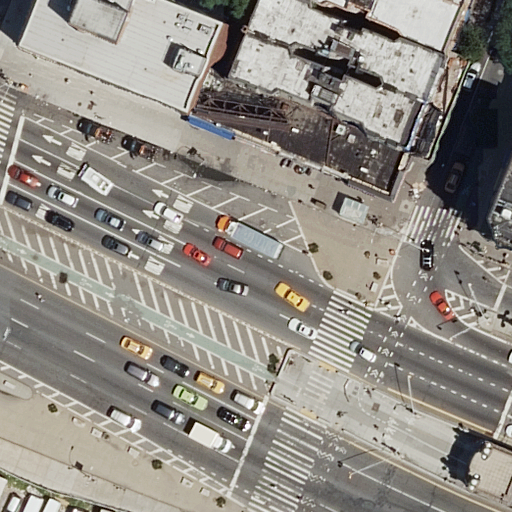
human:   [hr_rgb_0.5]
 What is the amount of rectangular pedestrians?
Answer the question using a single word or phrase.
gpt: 1

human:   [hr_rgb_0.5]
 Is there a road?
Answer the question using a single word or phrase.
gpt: yes

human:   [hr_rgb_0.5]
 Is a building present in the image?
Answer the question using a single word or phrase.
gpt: yes

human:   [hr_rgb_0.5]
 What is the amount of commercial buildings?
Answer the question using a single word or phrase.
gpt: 0

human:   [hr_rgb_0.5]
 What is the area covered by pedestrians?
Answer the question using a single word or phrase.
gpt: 523m2

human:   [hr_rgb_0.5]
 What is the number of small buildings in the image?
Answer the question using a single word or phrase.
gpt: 2

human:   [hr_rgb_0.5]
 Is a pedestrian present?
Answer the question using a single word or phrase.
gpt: yes

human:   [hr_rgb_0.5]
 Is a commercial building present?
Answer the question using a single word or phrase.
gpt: no

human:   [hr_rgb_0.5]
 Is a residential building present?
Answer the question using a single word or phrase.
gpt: yes

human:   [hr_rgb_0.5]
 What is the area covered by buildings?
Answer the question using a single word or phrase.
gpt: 1900m2

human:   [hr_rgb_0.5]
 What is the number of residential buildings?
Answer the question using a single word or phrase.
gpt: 7

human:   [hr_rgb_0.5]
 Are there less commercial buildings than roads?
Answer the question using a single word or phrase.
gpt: yes

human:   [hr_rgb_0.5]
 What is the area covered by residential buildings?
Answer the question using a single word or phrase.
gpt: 1900m2

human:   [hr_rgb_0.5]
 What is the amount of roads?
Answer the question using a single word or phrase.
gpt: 16

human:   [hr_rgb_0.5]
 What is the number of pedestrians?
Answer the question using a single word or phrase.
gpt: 1

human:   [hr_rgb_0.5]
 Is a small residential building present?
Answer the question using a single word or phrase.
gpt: yes

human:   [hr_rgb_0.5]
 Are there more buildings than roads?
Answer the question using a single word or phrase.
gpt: no

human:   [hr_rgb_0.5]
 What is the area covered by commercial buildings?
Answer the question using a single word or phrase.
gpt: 0m2

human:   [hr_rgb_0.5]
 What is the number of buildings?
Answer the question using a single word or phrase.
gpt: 7

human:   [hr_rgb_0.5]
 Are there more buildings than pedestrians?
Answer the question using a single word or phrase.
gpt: yes

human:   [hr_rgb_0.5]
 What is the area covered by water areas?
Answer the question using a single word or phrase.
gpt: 0m2

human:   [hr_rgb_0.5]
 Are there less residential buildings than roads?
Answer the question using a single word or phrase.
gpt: yes

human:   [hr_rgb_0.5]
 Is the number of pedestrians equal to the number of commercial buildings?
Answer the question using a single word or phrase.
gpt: no

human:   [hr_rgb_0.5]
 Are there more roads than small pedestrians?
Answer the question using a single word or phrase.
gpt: yes

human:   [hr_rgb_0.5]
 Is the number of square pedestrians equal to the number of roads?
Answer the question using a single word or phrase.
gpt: no

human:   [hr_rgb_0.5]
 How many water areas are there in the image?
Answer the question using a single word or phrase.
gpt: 0

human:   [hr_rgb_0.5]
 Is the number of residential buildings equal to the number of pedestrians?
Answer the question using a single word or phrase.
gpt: no

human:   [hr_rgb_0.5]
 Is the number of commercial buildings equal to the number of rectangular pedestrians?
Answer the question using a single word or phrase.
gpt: no

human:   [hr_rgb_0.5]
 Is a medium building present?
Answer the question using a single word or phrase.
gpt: yes

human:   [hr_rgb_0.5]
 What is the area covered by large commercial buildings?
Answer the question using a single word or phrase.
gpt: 0m2

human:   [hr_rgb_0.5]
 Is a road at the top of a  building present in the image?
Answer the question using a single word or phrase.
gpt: no

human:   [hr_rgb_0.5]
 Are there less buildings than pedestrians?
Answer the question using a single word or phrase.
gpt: no

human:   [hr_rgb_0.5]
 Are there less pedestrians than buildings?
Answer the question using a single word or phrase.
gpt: yes

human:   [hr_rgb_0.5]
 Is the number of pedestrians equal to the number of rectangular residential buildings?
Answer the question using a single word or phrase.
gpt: no

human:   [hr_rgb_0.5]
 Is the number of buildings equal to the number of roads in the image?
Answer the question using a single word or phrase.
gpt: no

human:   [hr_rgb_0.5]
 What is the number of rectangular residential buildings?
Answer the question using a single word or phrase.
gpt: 3

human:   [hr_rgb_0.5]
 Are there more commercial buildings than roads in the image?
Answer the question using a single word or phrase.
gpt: no

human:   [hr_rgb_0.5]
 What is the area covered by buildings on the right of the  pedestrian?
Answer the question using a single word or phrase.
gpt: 1310m2

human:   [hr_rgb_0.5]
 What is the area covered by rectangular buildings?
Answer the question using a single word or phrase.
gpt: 641m2

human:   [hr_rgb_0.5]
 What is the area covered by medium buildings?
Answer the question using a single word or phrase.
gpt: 1259m2

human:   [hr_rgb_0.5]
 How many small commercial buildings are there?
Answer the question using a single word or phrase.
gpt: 0

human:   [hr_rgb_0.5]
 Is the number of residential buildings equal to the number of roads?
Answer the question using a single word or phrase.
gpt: no

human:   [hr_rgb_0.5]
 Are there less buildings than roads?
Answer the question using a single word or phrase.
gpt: yes

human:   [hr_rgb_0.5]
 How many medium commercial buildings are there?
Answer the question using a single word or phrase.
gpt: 0

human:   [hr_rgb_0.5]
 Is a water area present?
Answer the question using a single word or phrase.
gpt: no

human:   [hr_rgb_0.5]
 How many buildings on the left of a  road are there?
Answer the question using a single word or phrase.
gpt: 6

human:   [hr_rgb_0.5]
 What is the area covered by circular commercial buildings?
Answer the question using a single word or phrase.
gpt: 0m2

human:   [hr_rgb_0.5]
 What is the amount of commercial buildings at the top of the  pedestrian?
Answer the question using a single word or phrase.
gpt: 0

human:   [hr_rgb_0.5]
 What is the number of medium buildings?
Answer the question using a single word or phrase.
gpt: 4

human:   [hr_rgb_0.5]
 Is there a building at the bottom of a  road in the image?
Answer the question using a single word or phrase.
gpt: yes

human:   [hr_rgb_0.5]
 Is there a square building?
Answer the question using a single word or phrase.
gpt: no

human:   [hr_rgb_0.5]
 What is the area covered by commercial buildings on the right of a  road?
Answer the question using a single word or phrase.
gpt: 0m2

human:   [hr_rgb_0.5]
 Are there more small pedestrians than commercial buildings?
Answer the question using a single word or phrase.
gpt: no

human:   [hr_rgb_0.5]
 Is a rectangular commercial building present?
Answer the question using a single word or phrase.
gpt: no

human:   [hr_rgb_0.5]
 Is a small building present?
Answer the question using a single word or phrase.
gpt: yes

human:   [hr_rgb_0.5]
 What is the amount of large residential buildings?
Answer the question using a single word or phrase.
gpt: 1

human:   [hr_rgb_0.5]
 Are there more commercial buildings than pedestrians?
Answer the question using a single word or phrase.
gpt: no

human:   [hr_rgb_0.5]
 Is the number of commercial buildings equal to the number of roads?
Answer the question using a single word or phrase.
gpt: no

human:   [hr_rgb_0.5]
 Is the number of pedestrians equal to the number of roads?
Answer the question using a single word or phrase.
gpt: no

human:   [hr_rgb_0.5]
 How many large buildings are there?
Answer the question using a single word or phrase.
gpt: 1

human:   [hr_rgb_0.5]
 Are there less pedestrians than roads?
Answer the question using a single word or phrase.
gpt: yes

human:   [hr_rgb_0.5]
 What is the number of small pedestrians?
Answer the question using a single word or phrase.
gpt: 0

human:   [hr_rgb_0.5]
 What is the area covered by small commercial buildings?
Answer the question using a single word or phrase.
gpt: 0m2

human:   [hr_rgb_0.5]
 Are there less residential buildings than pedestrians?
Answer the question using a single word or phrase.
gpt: no